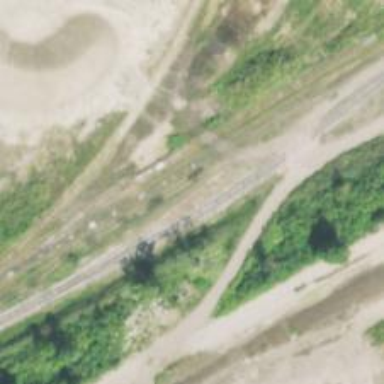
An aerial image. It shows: Disused railway spur service.